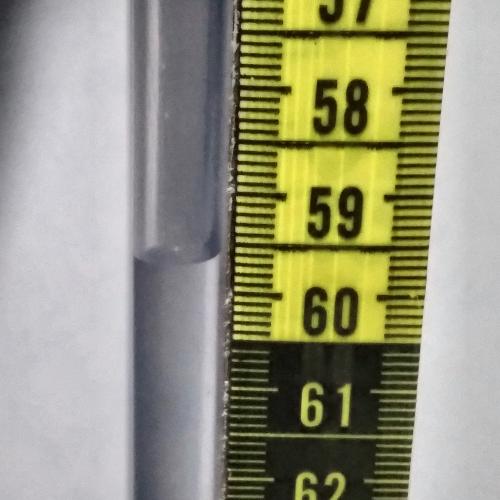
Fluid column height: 59.6 cm